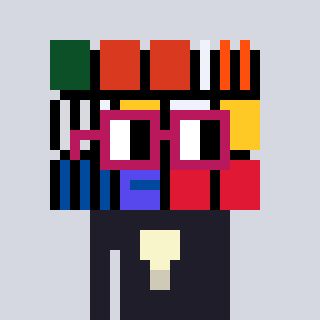
a pixel art character with square dark red glasses, a abstract-shaped head and a grayscale-colored body on a cool background